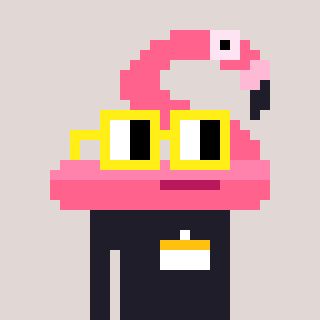
a pixel art character with square yellow glasses, a flamingo-shaped head and a grayscale-colored body on a warm background